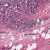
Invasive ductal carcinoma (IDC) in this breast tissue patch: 1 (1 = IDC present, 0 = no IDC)